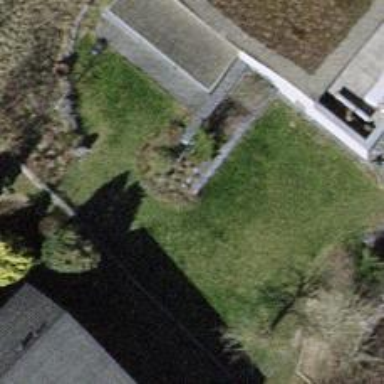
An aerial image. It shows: Retaining wall.